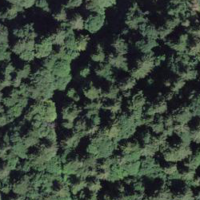
EUNIS habitat code: 43
Species observed at this site:
Cardamine heptaphylla